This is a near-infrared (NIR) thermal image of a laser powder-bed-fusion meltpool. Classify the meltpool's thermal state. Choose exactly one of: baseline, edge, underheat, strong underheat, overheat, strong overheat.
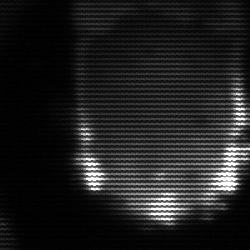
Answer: baseline